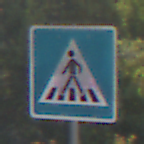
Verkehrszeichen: FussgaengerueberwegRechts
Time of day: MorningAfternoon
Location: Outdoor (Nature)
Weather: Clear
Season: NotSpecified
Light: Natural